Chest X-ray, AP view. Patient: 71 years old, sex M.
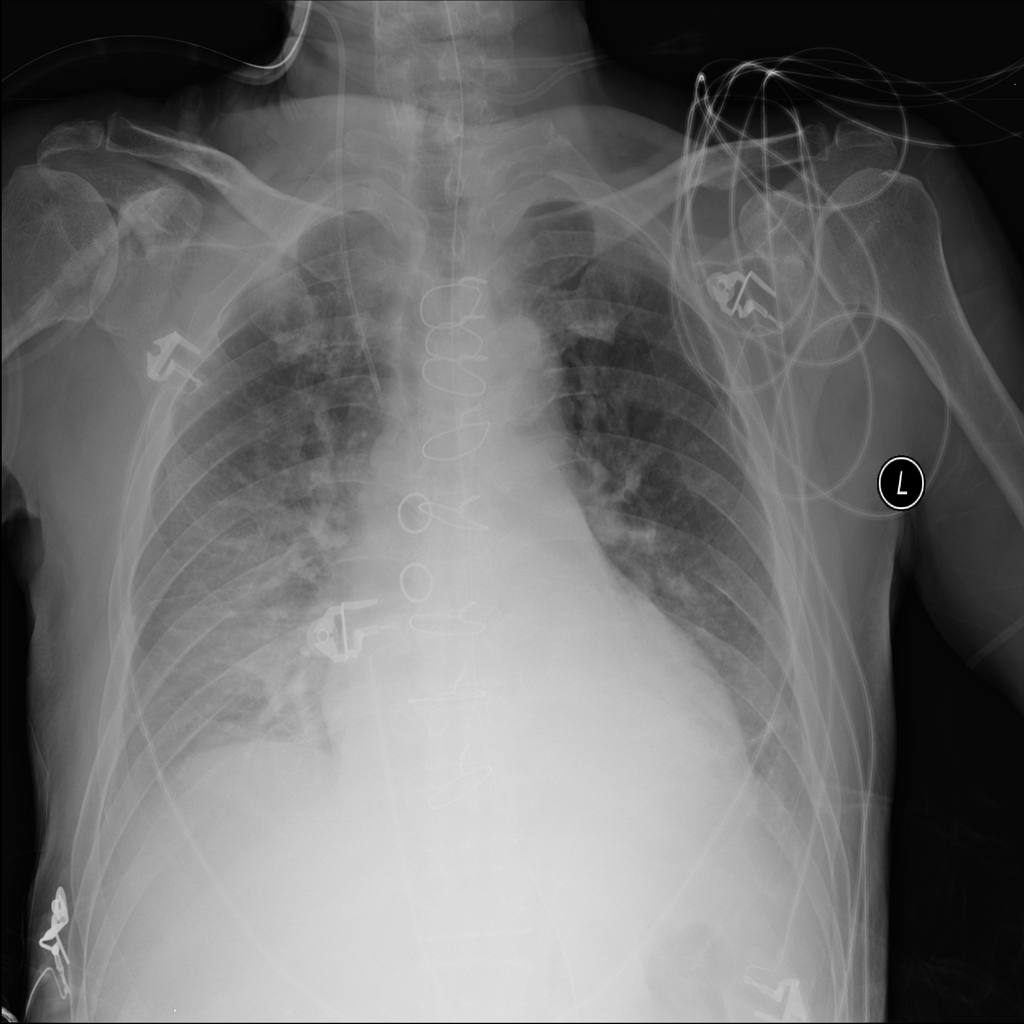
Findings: Effusion, Infiltration